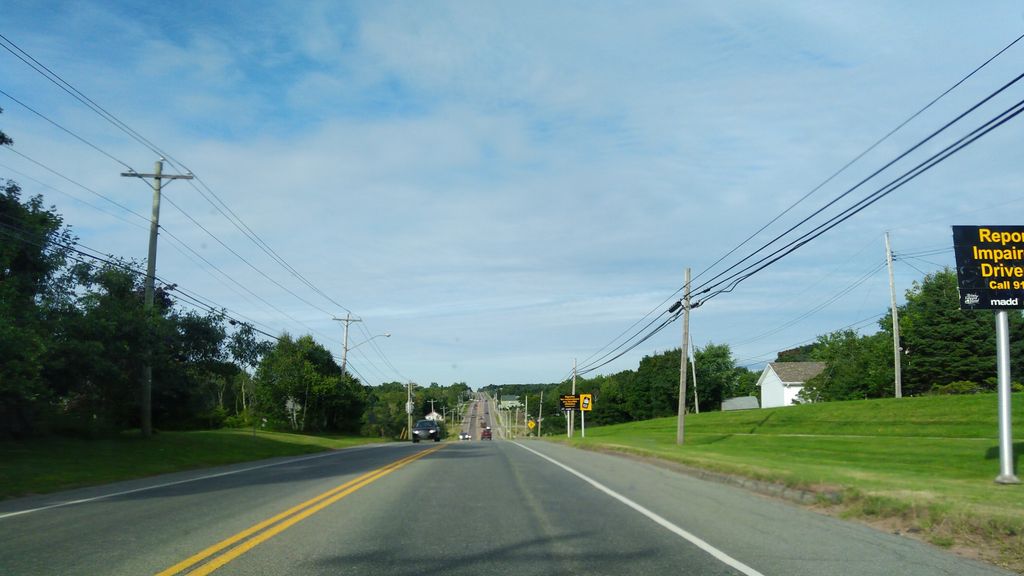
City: charlottetown